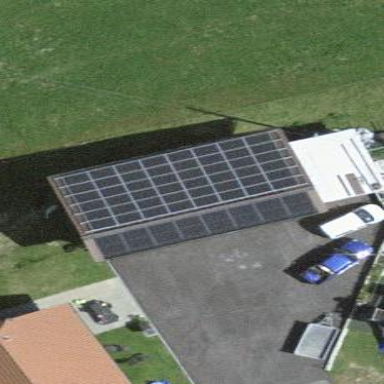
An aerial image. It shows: Solar power generator utilizing photovoltaic technology with solar photovoltaic panels.